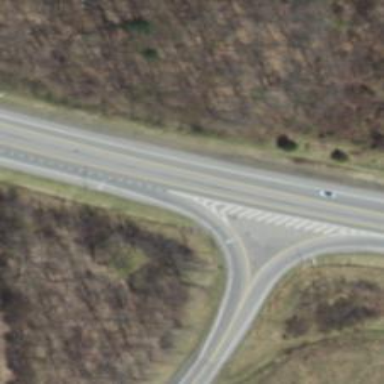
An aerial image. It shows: Trunk link highway.